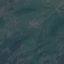
Land use / land cover: HerbaceousVegetation